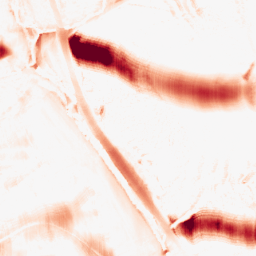
Category: morphological
Decomposition family: morphological_ellipse
Decomposition parameters: operation: opening
width: 50
height: 20
Upsampling method: sinc_hamming
Upsampling parameters: scale: 2
kernel_size: 4
Upsampling scale: 2